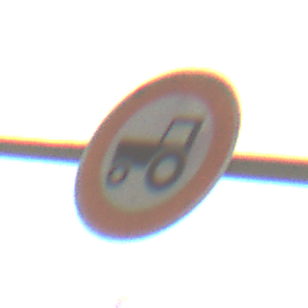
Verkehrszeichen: VerbotKraftfahrzeugeZuegeNichtSchneller25
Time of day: MorningAfternoon
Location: Outdoor (Nature)
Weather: PartlyCloudy
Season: Winter
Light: Natural